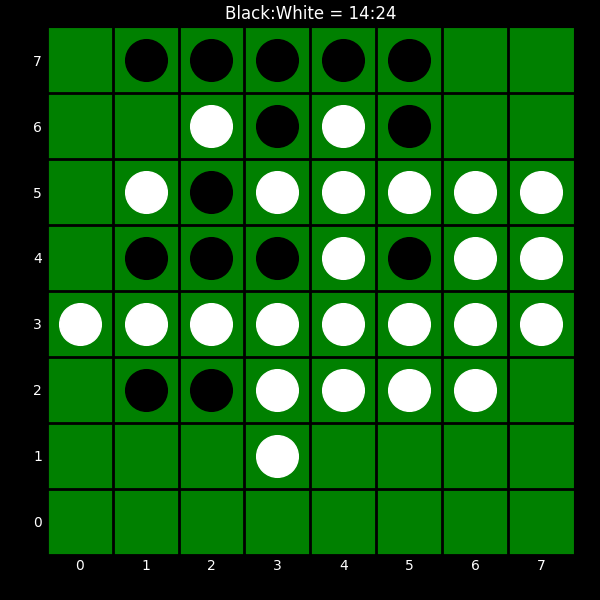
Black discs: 14
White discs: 24